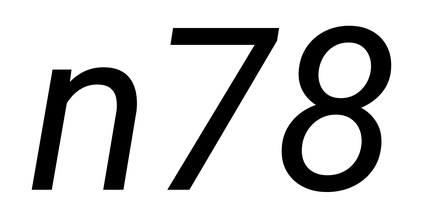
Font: Roboto-Italic_Italic